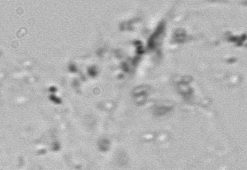
Label: Phaeocystis_debris